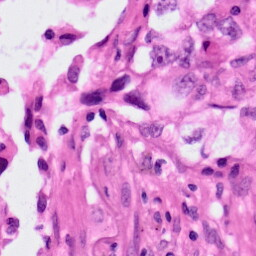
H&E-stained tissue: Lung